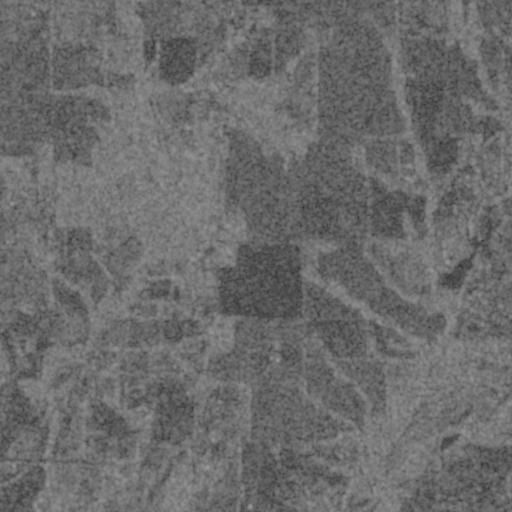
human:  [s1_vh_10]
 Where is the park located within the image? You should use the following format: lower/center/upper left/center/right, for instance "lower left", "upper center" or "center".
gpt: The park is located in the upper center of the image.
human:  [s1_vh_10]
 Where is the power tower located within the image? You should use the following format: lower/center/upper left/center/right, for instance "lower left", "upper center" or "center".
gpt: The power tower is located in the lower right of the image.
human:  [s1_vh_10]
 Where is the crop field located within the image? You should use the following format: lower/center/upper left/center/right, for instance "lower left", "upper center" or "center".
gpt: There is no crop field in the image.

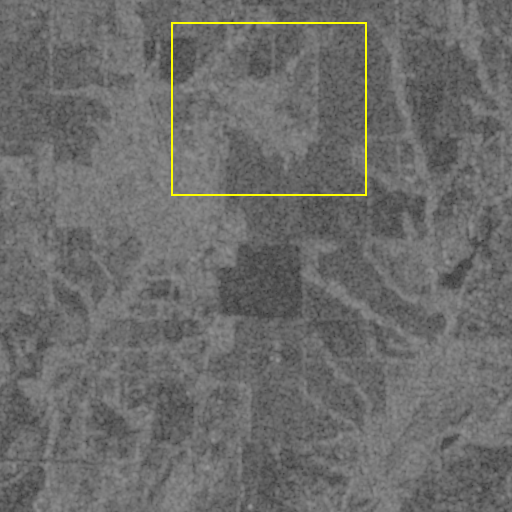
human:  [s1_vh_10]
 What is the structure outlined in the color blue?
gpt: There is no blue outline.
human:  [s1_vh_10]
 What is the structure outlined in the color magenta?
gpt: There is no structure outlined in magenta.